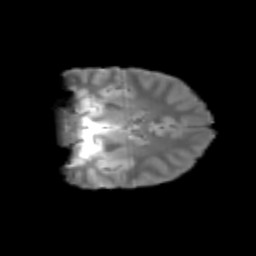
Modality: T2w
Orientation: coronal
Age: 13
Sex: female
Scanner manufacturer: siemens
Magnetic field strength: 3 T
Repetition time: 3.8 s
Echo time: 0.07 s